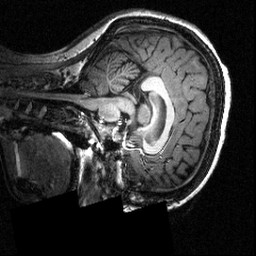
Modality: T1w
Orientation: sagittal
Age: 22
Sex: female
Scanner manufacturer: siemens
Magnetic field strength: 3.951 T
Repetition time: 1.5 s
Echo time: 0.00335 s